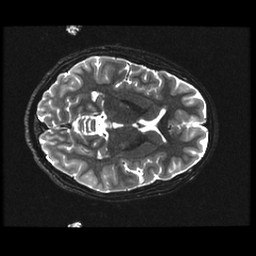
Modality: T2w
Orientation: axial
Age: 16
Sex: female
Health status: ill
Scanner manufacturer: ge
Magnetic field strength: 3 T
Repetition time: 7.5 s
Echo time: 0.1015 s